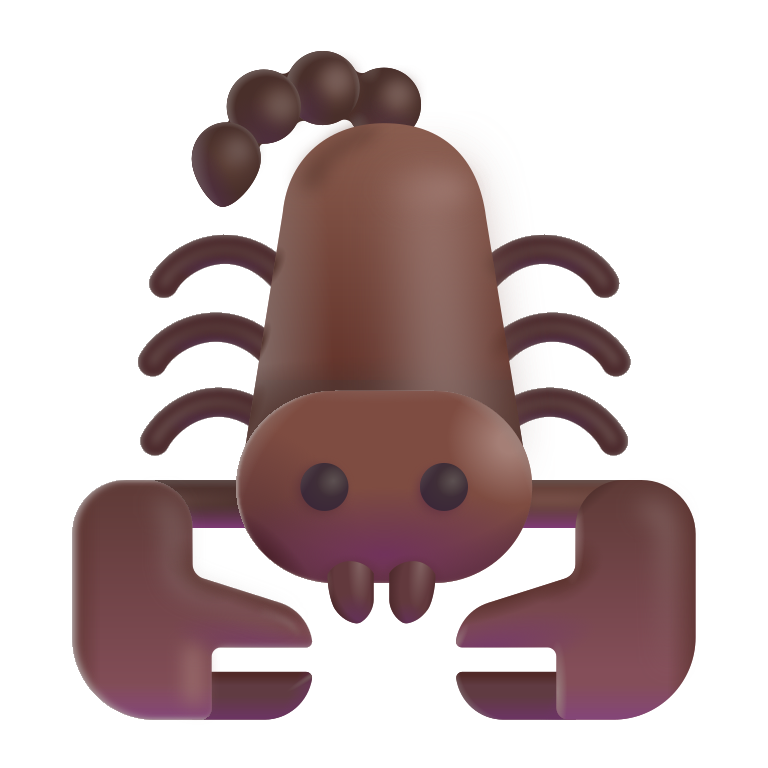
scorpion color